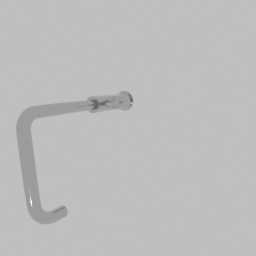
Label: appliances